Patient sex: M
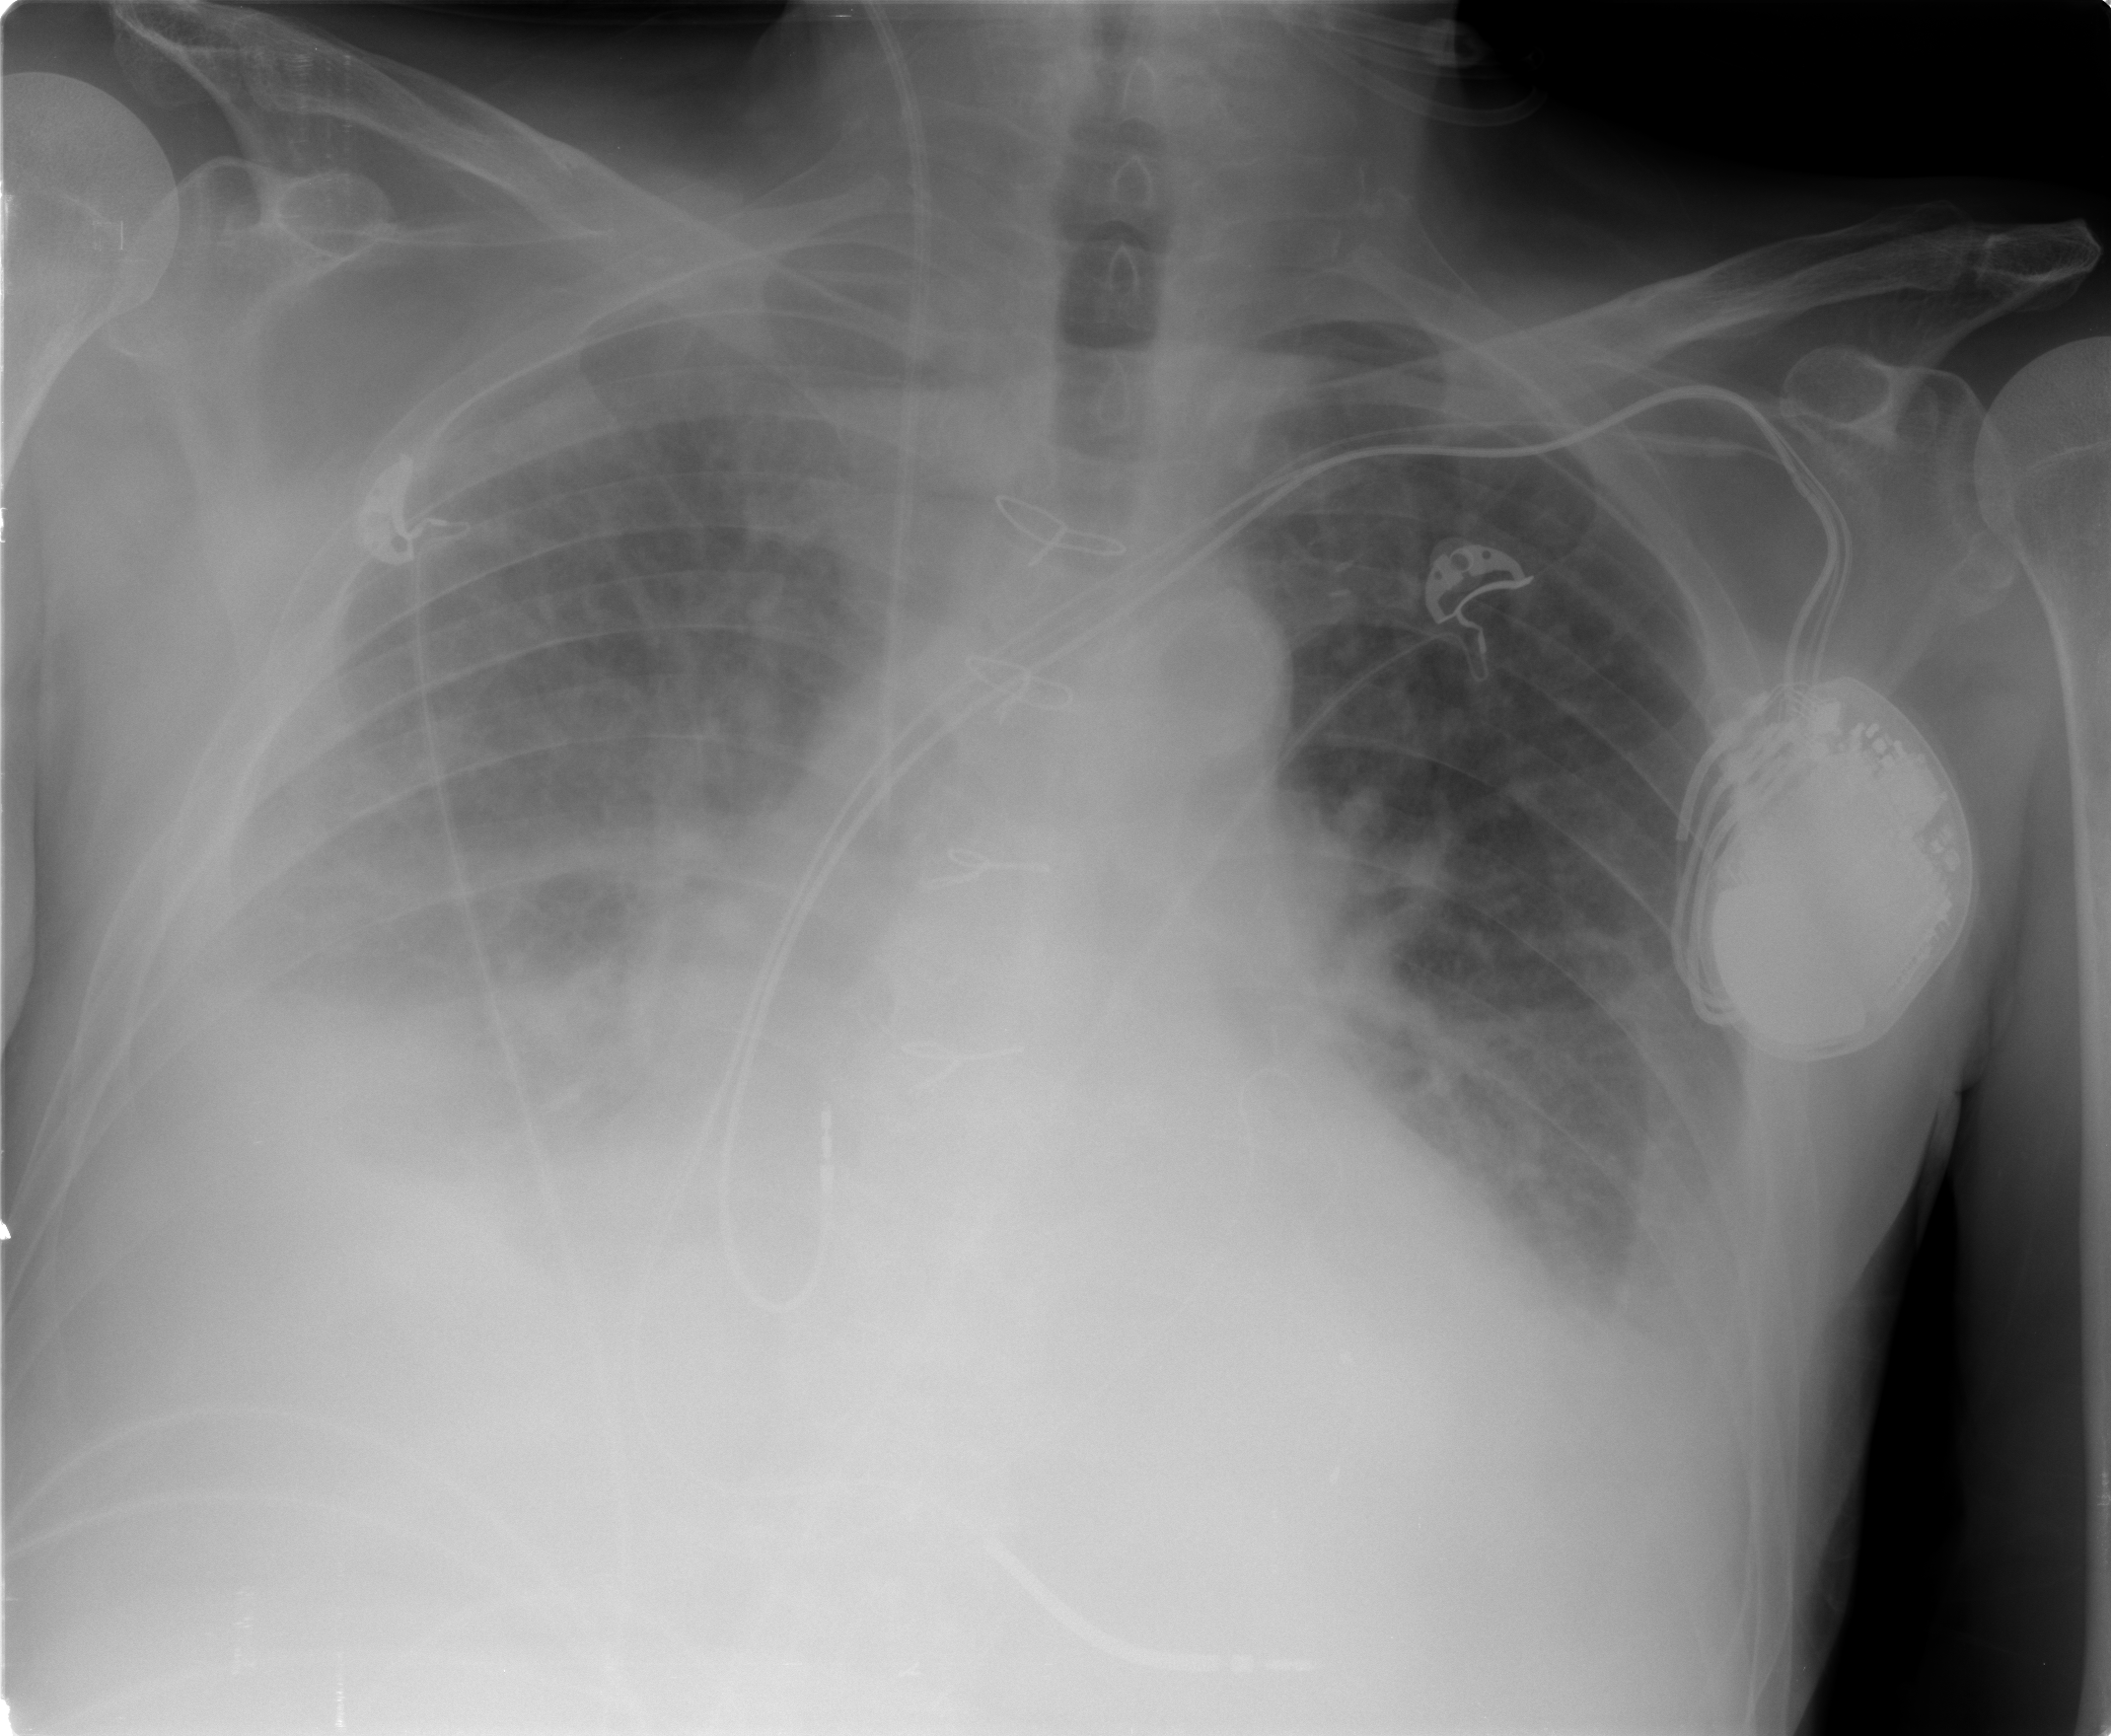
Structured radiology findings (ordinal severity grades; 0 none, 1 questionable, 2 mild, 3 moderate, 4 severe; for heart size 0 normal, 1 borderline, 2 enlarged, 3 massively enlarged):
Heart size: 2
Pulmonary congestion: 3
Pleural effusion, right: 3
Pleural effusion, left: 3
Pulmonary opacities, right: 2
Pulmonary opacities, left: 2
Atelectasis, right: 3
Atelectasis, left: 3